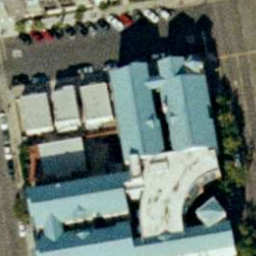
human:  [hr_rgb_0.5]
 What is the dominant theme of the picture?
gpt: buildings